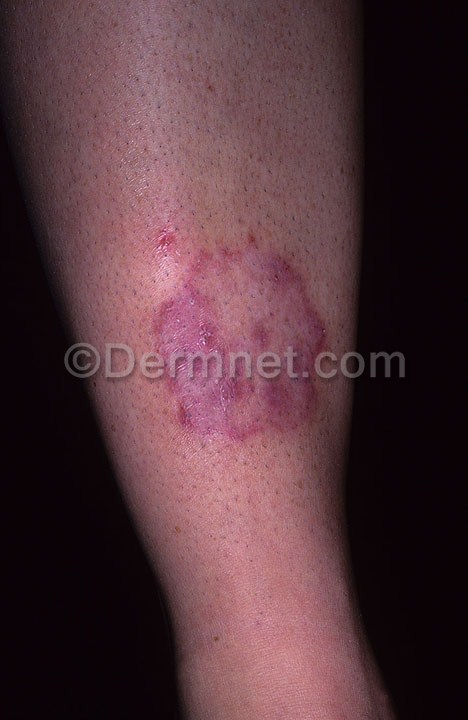
Disease: Tinea Ringworm Candidiasis and other Fungal Infections